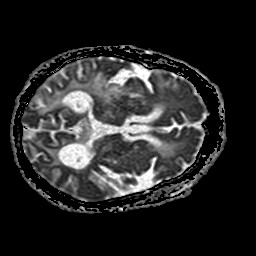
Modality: ADC
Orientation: axial
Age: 61
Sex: female
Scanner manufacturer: philips
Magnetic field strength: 1.5 T
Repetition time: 3.689 s
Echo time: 0.09411 s